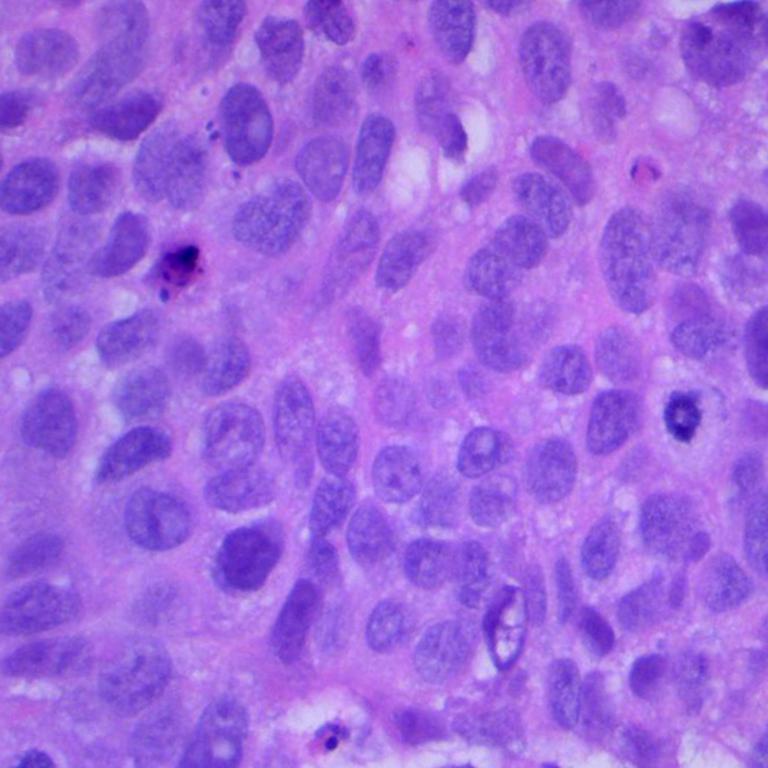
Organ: lung
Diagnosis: squamous carcinomas